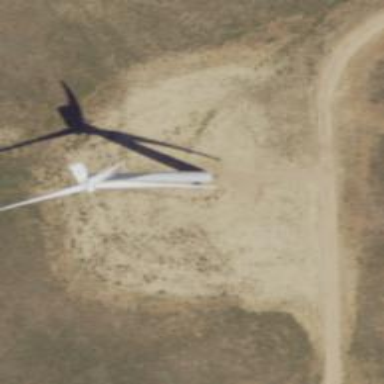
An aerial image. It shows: Wind generator using wind turbines of horizontal axis.